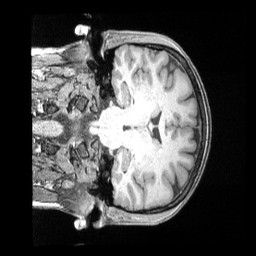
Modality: T1w
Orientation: coronal
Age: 34
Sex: female
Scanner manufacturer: siemens
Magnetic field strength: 3 T
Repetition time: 2 s
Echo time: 0.00211 s